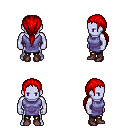
a pixel art fantasy rpg character, male body template, dark elf, purple skin, chain tabard jacket, gold greaves, red ponytail hairstyle, maroon shoes, four views (front, back, left, right), 2x2 character sprite sheet, small pixel art, hard edges, no anti-aliasing